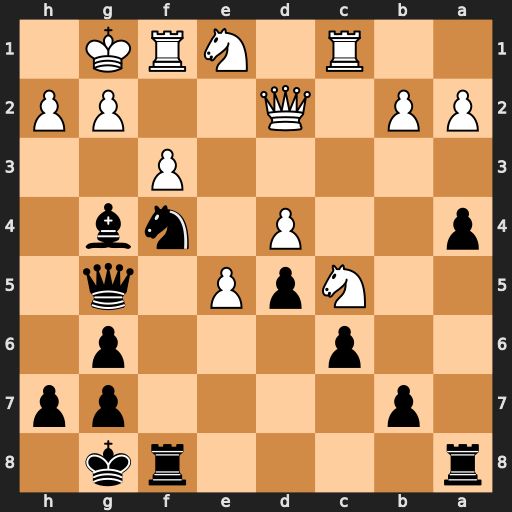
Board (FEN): r4rk1/1p4pp/2p3p1/2NpP1q1/p2P1nb1/5P2/PP1Q2PP/2R1NRK1
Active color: b
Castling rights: -
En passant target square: -
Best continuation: Nh3+ gxh3 Qxd2